Question: After quite a few hours playing with rebase, the repo still looks different from what I need:
I would like to accomplish the following tasks:
[some of which were OK before I started messing with rebase :( ]
- - - - -

I realize that this is asking a lot, but please include actual GIT commands.
I don't mind reading and trying on my own, but am a bit confused by the results not matching what I would've expected, and I really don't want to accidentally destroy any commits.
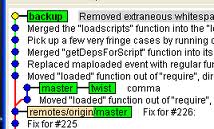
Answer: First, re-ordering the 'backup' commits.
'''
# Safety, should be a no-op if your gitk snapshot is accurate
git checkout backup
# Temporary branch
git branch backup-save backup
# Move top commit onto 'Fix for #226:
git rebase --onto origin/master HEAD^
# Go back to saved branch's parent (i.e. without the moved commit)
git reset --hard backup-save^
# Rebase onto the moved commit (HEAD@{1} is where HEAD was 1 step
# ago i.e. before the reset.)
git rebase HEAD@{1}
# Don't need the saved branch any more (although you might want
# to keep it for a bit just in case). This deletes it:
git branch -D backup-save
'''
Combine the two commits on twist, ignoring the top commit message.
'''
git checkout twist
git reset --soft HEAD^
# Just re-save the commit message, alternatively to skip the
# editor step do this: git commit --amend -C HEAD
git commit --amend
'''
Merge the 'twist' branch into 'backup', remove the twist branch.
'''
git checkout backup
git merge twist
git branch -d twist
'''
Move 'master'. There are multiple fancy ways, but this is simplest. I'm assuming that you want 'master' to point to the edited 'backup' position and not where it originally was.
'''
git checkout master
git reset --hard backup
'''
'remote/origins/master' is the remote tracking branch and tells you where the branch pointer for the 'master' branch in the remote repository 'origin' is, or rather was when you last fetched, pushed or pulled.